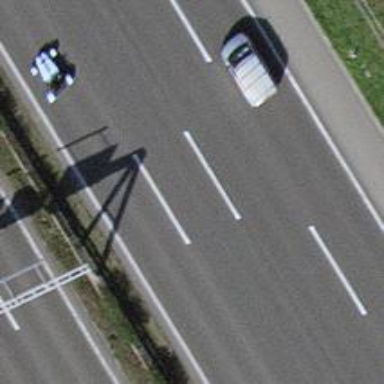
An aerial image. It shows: Asphalt motorway.